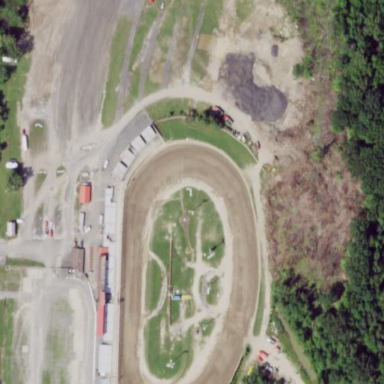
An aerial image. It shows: Sports center focused on motor sports.